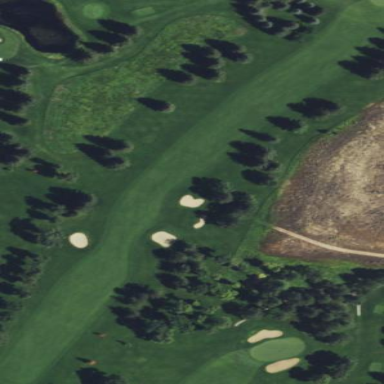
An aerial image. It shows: Golf fairway surrounded by grass.